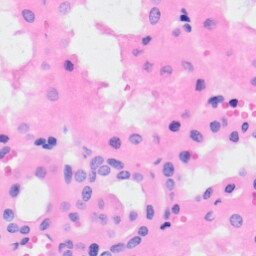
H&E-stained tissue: Kidney